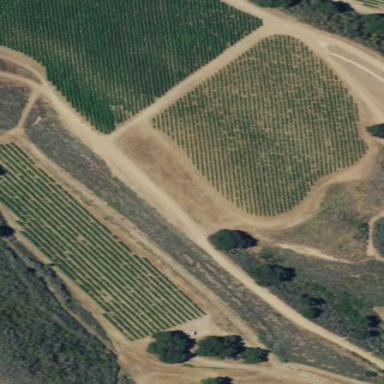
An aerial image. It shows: Prime farmland with unique characteristics - vineyard.